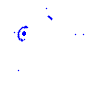
Particle: kaon